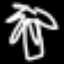
Label: palm tree